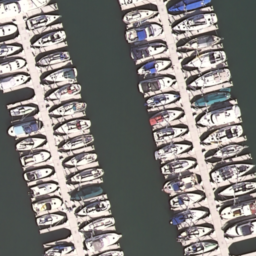
Label: harbor